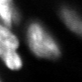
Tissue sample: ovarian
Magnification: 2.5x
Cell type: Pericytes
Senescence state: senescent